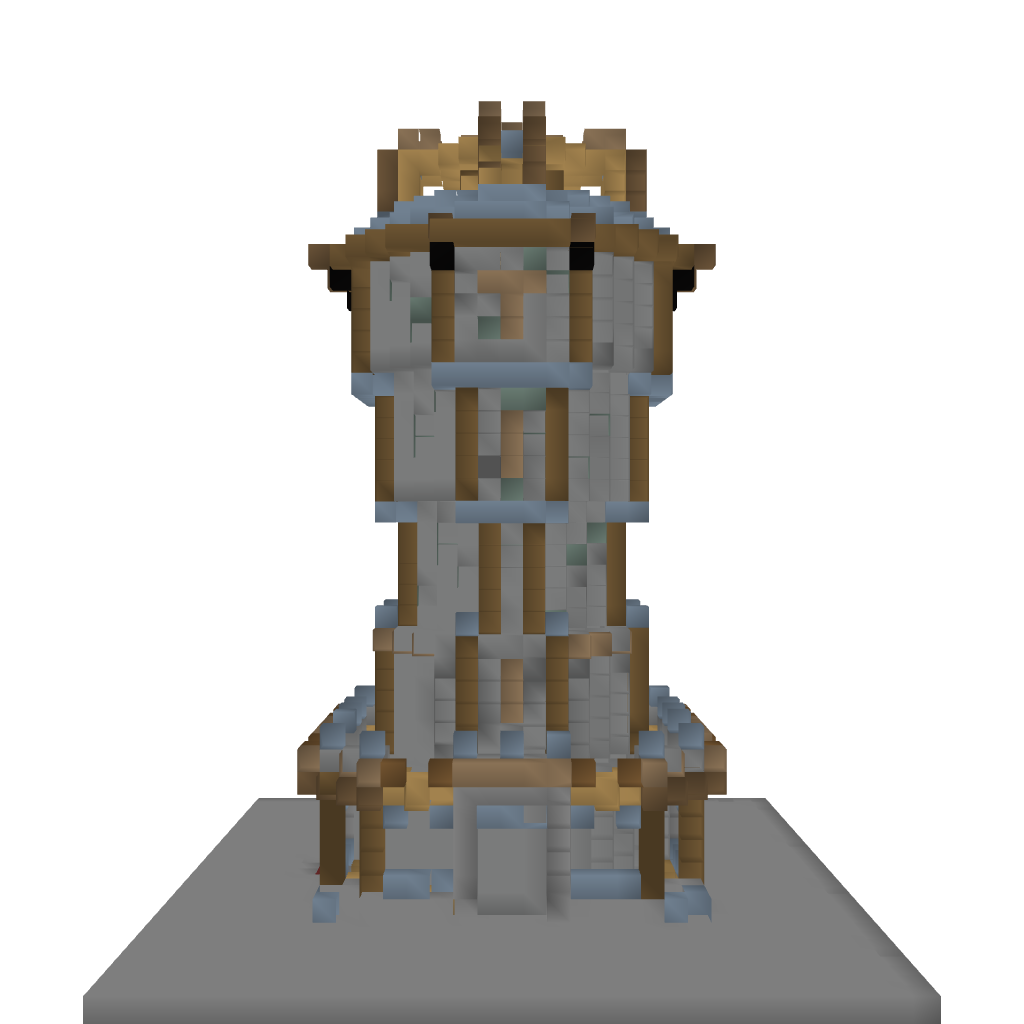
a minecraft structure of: Herobrine's Tower